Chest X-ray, PA view. Patient: 71 years old, sex M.
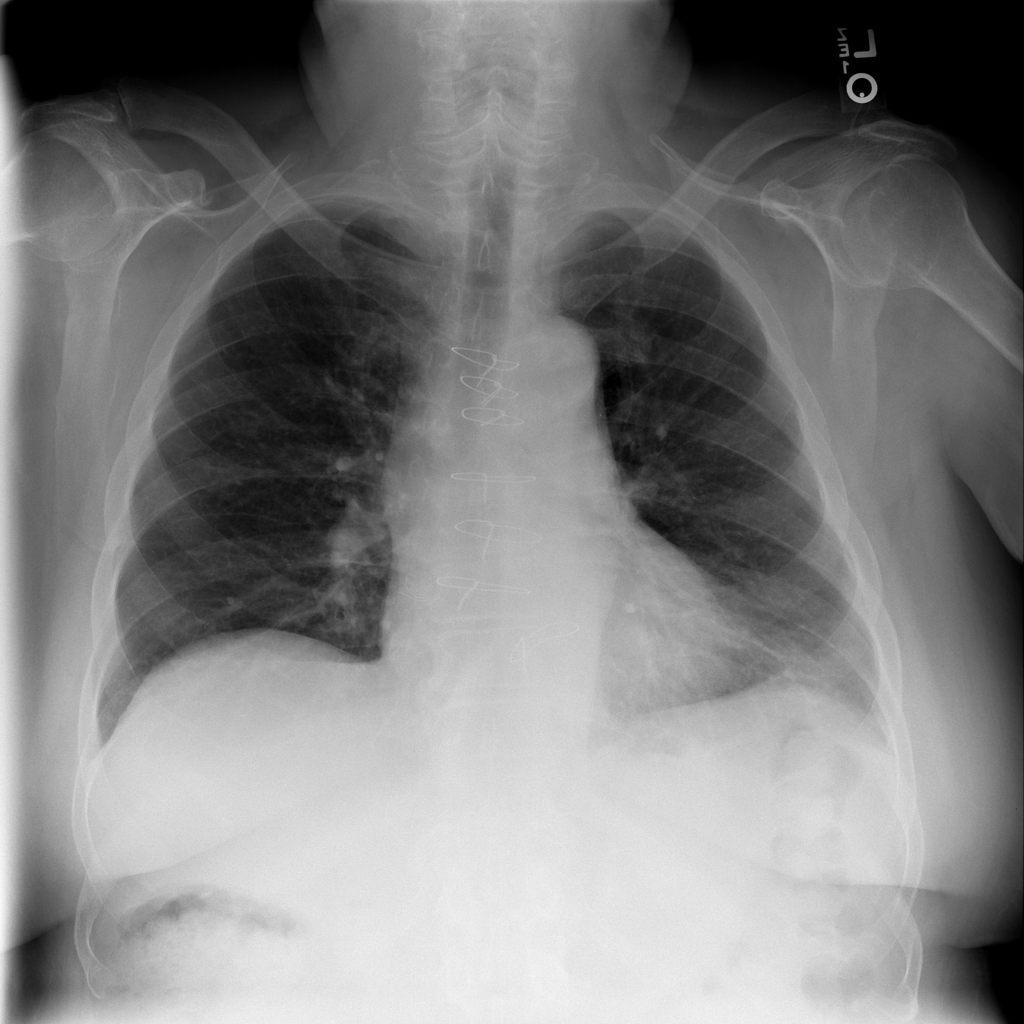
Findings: No Finding